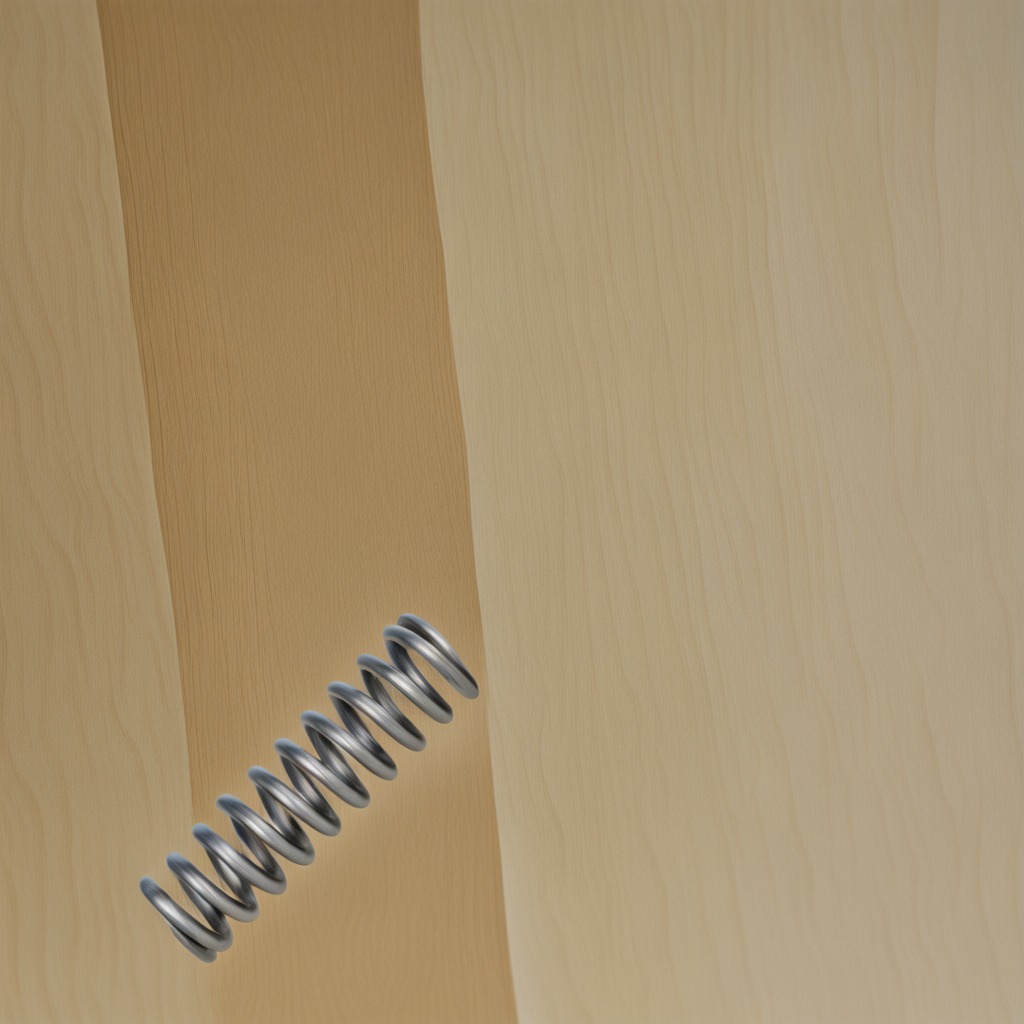
A coiled metal spring lies on the plywood surface.